Interaction volume radius: 5 \u00c5
Interaction volume height: 20 \u00c5
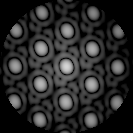
Disorder parameter: 0.01872